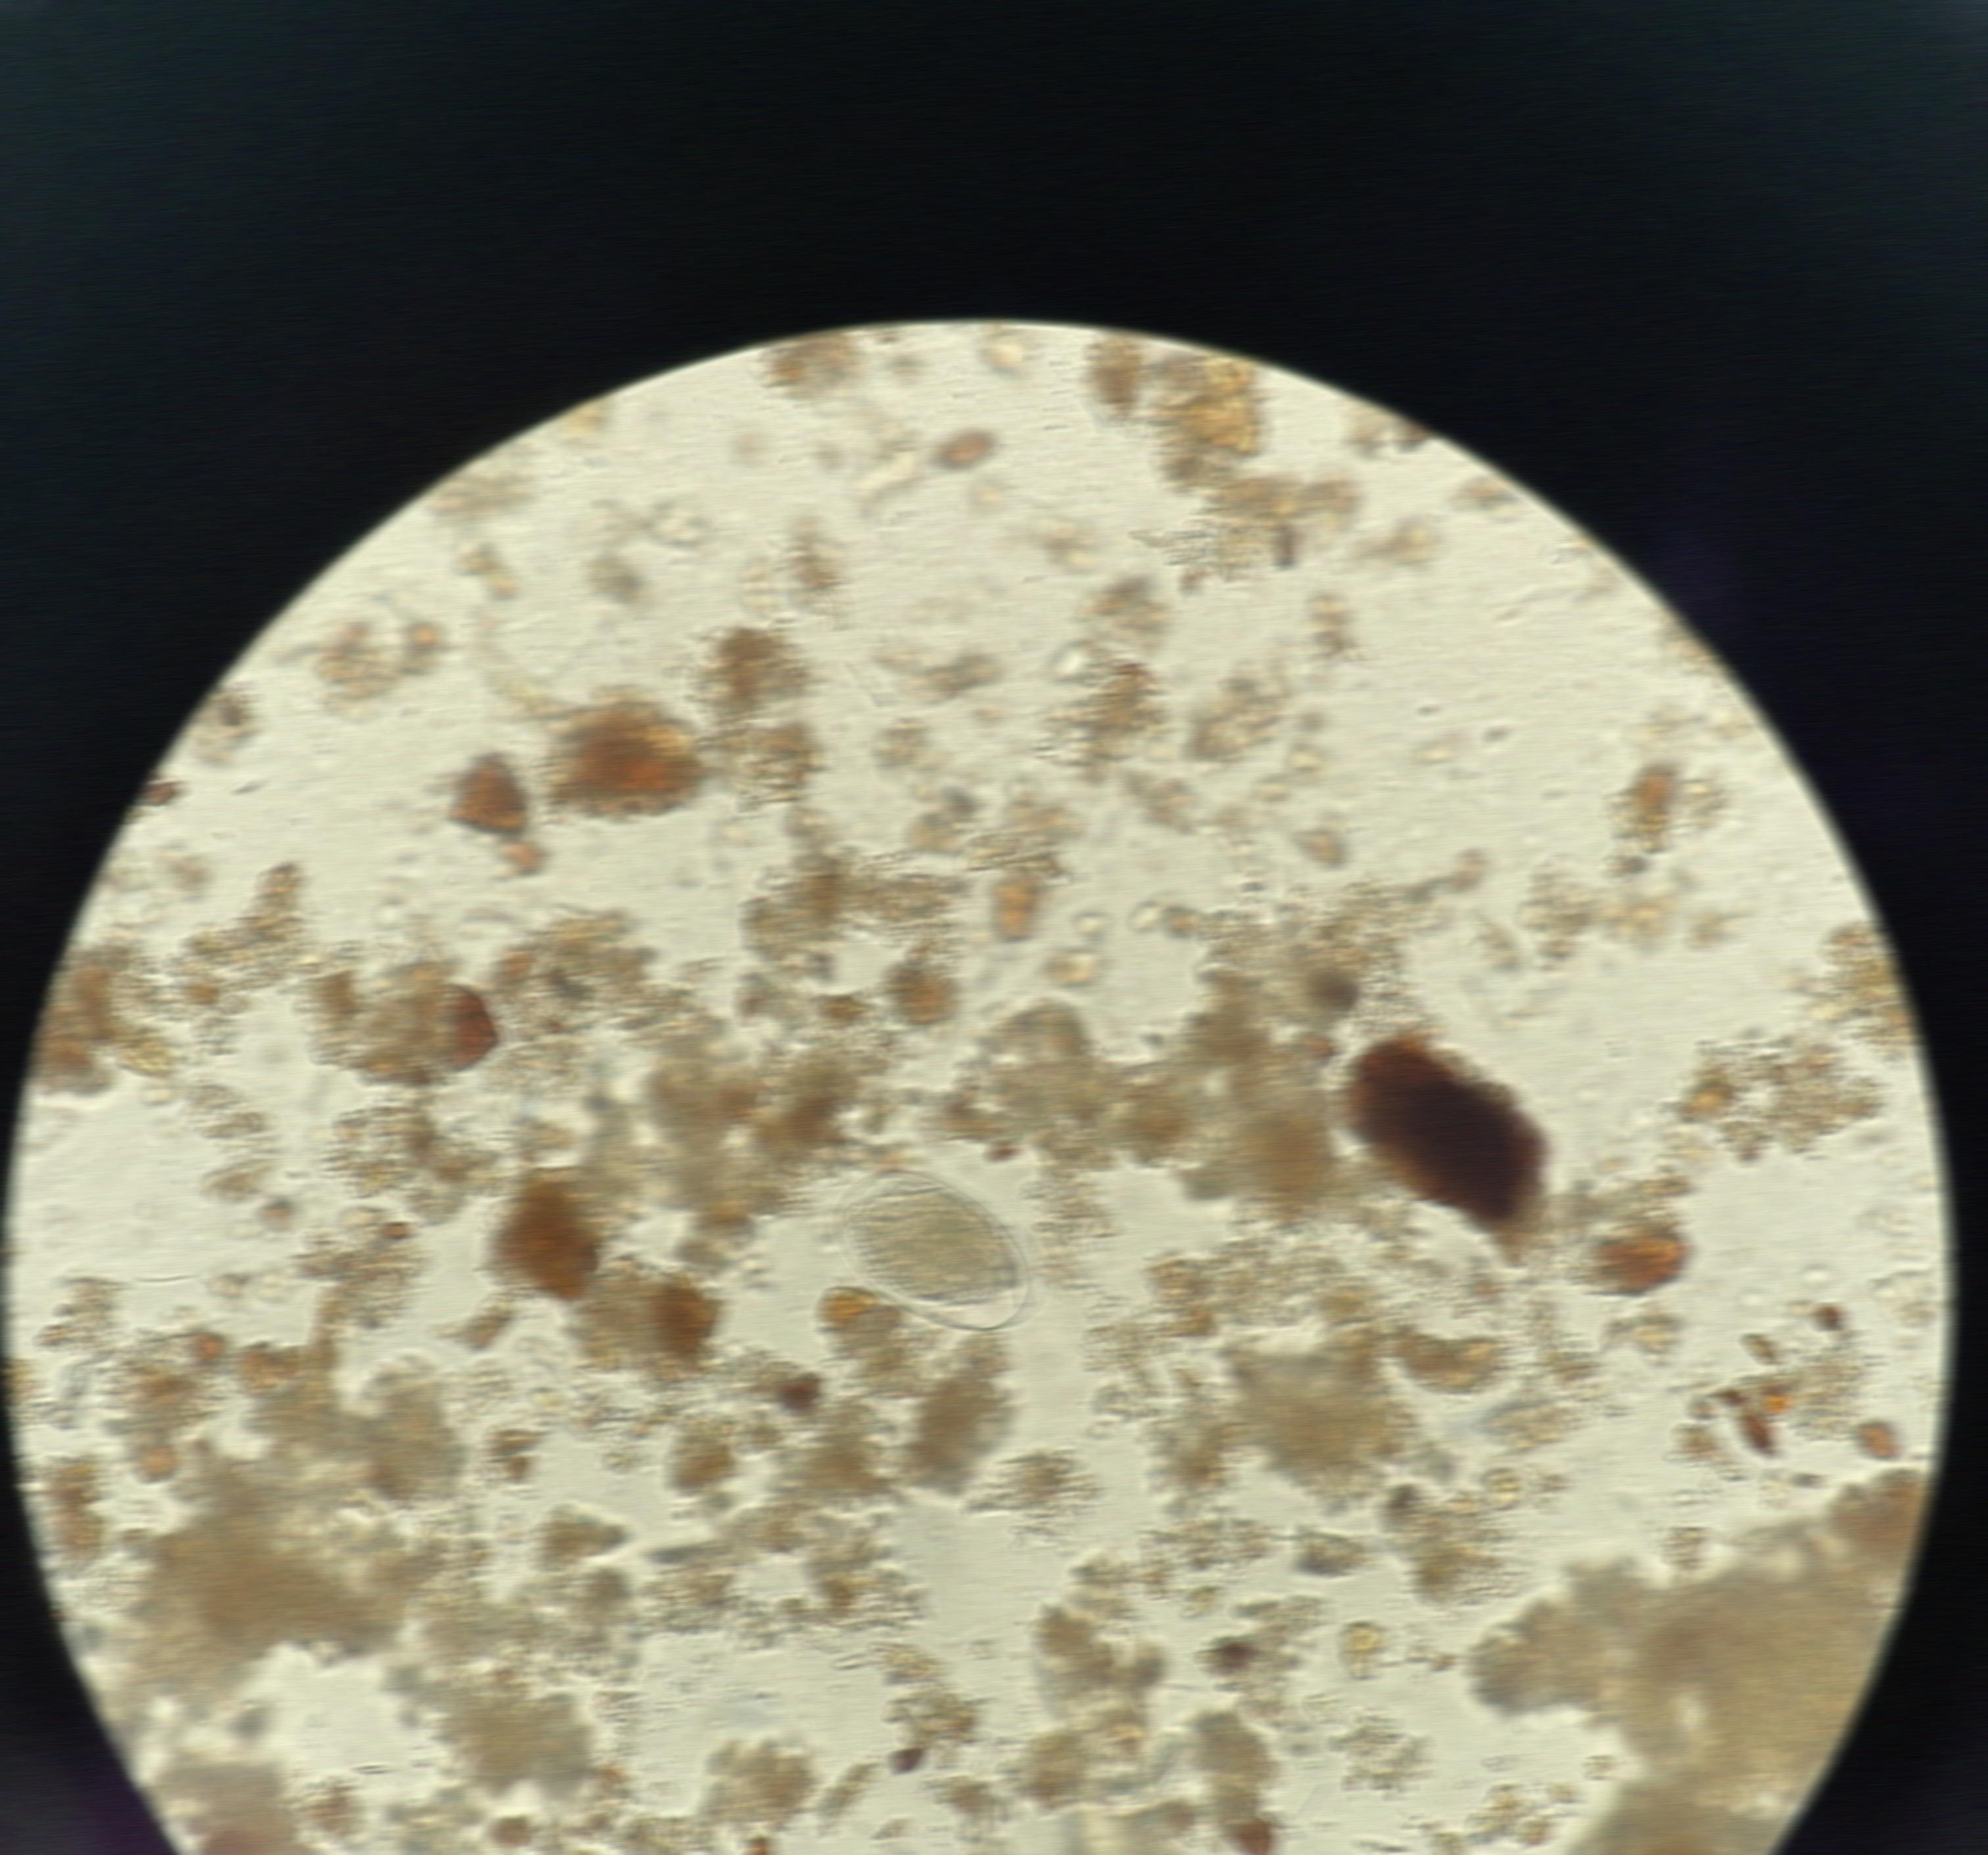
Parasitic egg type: Hookworm egg